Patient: sex F, age 26
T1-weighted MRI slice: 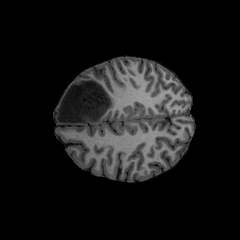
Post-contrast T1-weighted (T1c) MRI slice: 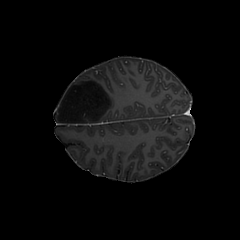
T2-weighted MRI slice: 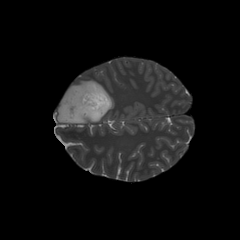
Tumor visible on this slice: yes
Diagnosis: Astrocytoma, IDH-mutant
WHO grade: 3